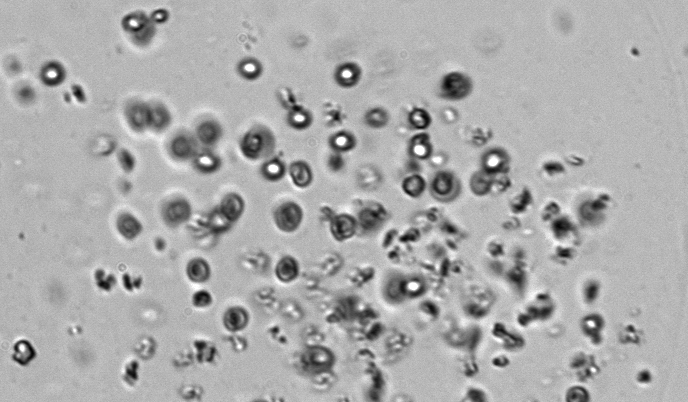
Label: Phaeocystis